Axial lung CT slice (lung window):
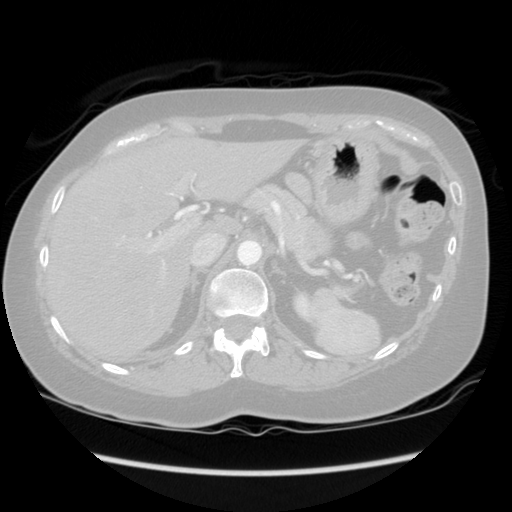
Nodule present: no